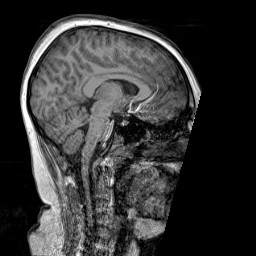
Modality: T1w
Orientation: sagittal
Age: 11
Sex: male
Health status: ill